Question: Count the number of objects in the diagram.
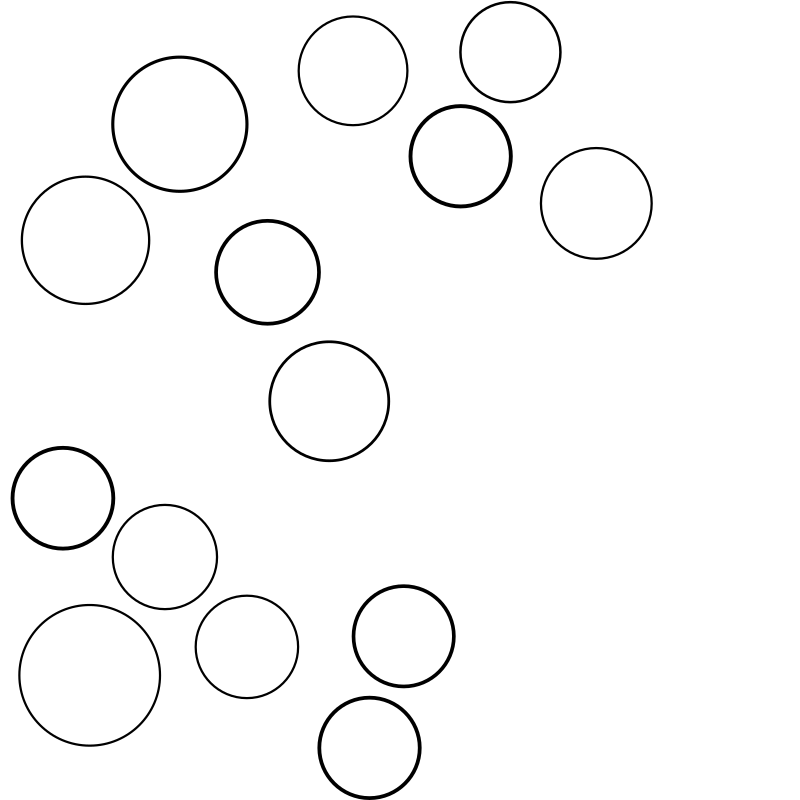
Answer: 14